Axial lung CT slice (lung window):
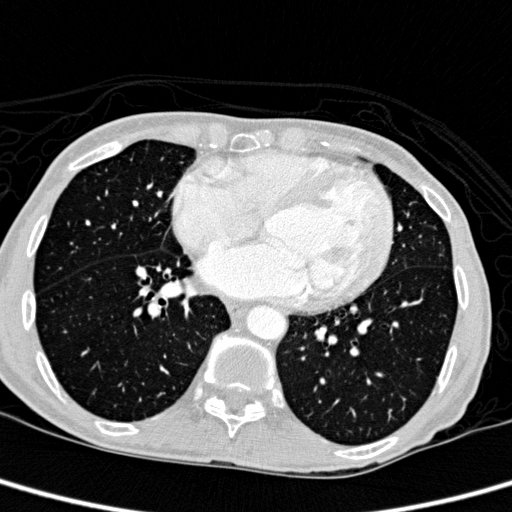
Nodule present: no